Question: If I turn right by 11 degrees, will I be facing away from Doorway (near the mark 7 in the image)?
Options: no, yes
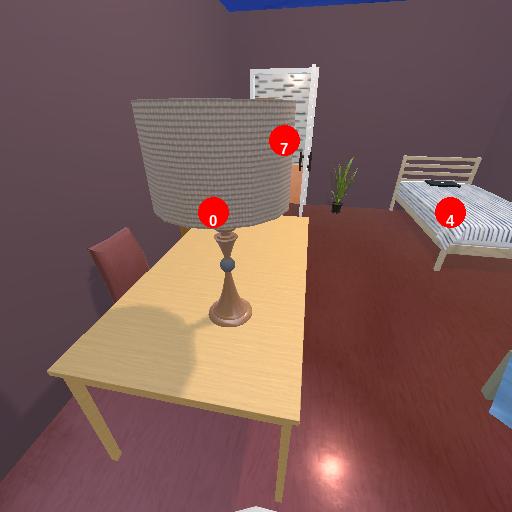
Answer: no